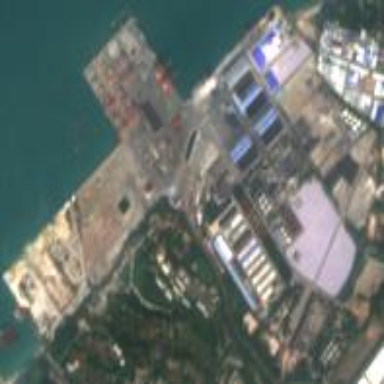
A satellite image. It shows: Industrial area designated as port.